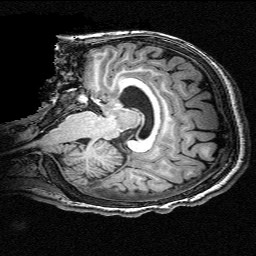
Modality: T1w
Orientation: sagittal
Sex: female
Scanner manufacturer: siemens
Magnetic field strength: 3 T
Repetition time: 2.3 s
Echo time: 0.00336 s